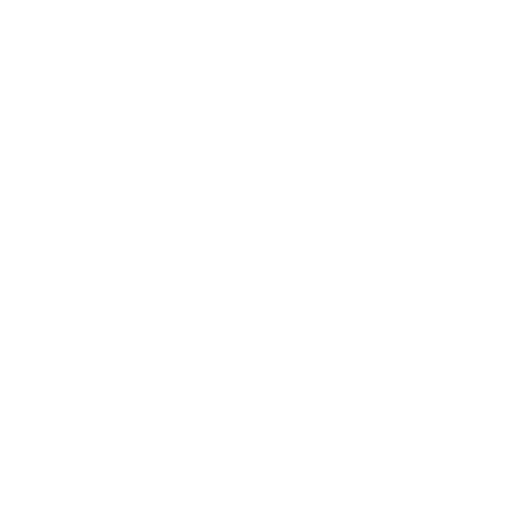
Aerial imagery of mountain in Alaska named Mount Andrew containing only unknown